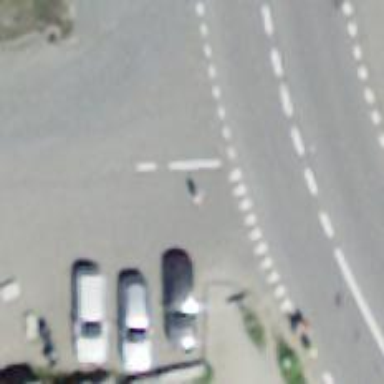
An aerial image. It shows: Road with "give way" sign.